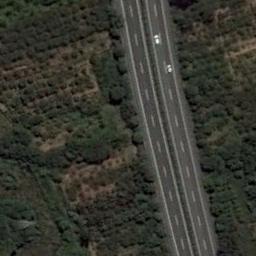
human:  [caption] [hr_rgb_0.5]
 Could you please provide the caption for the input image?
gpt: The freeway goes through the forest .

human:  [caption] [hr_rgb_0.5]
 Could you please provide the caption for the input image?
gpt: A straight freeway goes through the forest with many dark green trees .

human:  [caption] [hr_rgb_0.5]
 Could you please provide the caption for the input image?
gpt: There are large green forests around the freeway and there are two cars on the freeway .

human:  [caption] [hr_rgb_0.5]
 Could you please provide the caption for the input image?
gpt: There is a green belt between the two highways .

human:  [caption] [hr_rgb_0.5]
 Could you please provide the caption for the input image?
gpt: There are many green trees on both sides of the freeway .